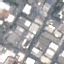
Land use / land cover class: Industrial